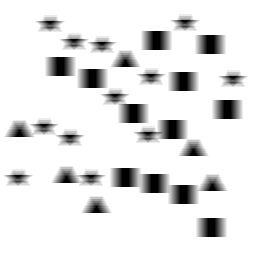
Squares: 12
Triangles: 6
Stars: 12
Total shapes: 30